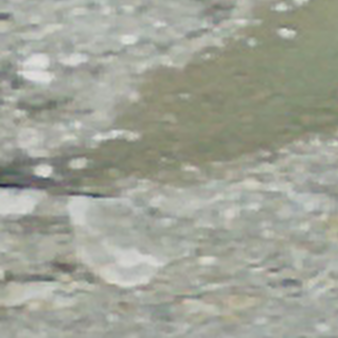
Label: other